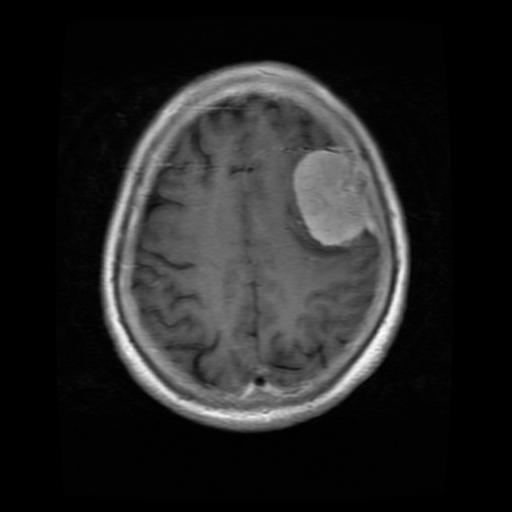
Label: meningioma